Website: apple
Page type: billing-address
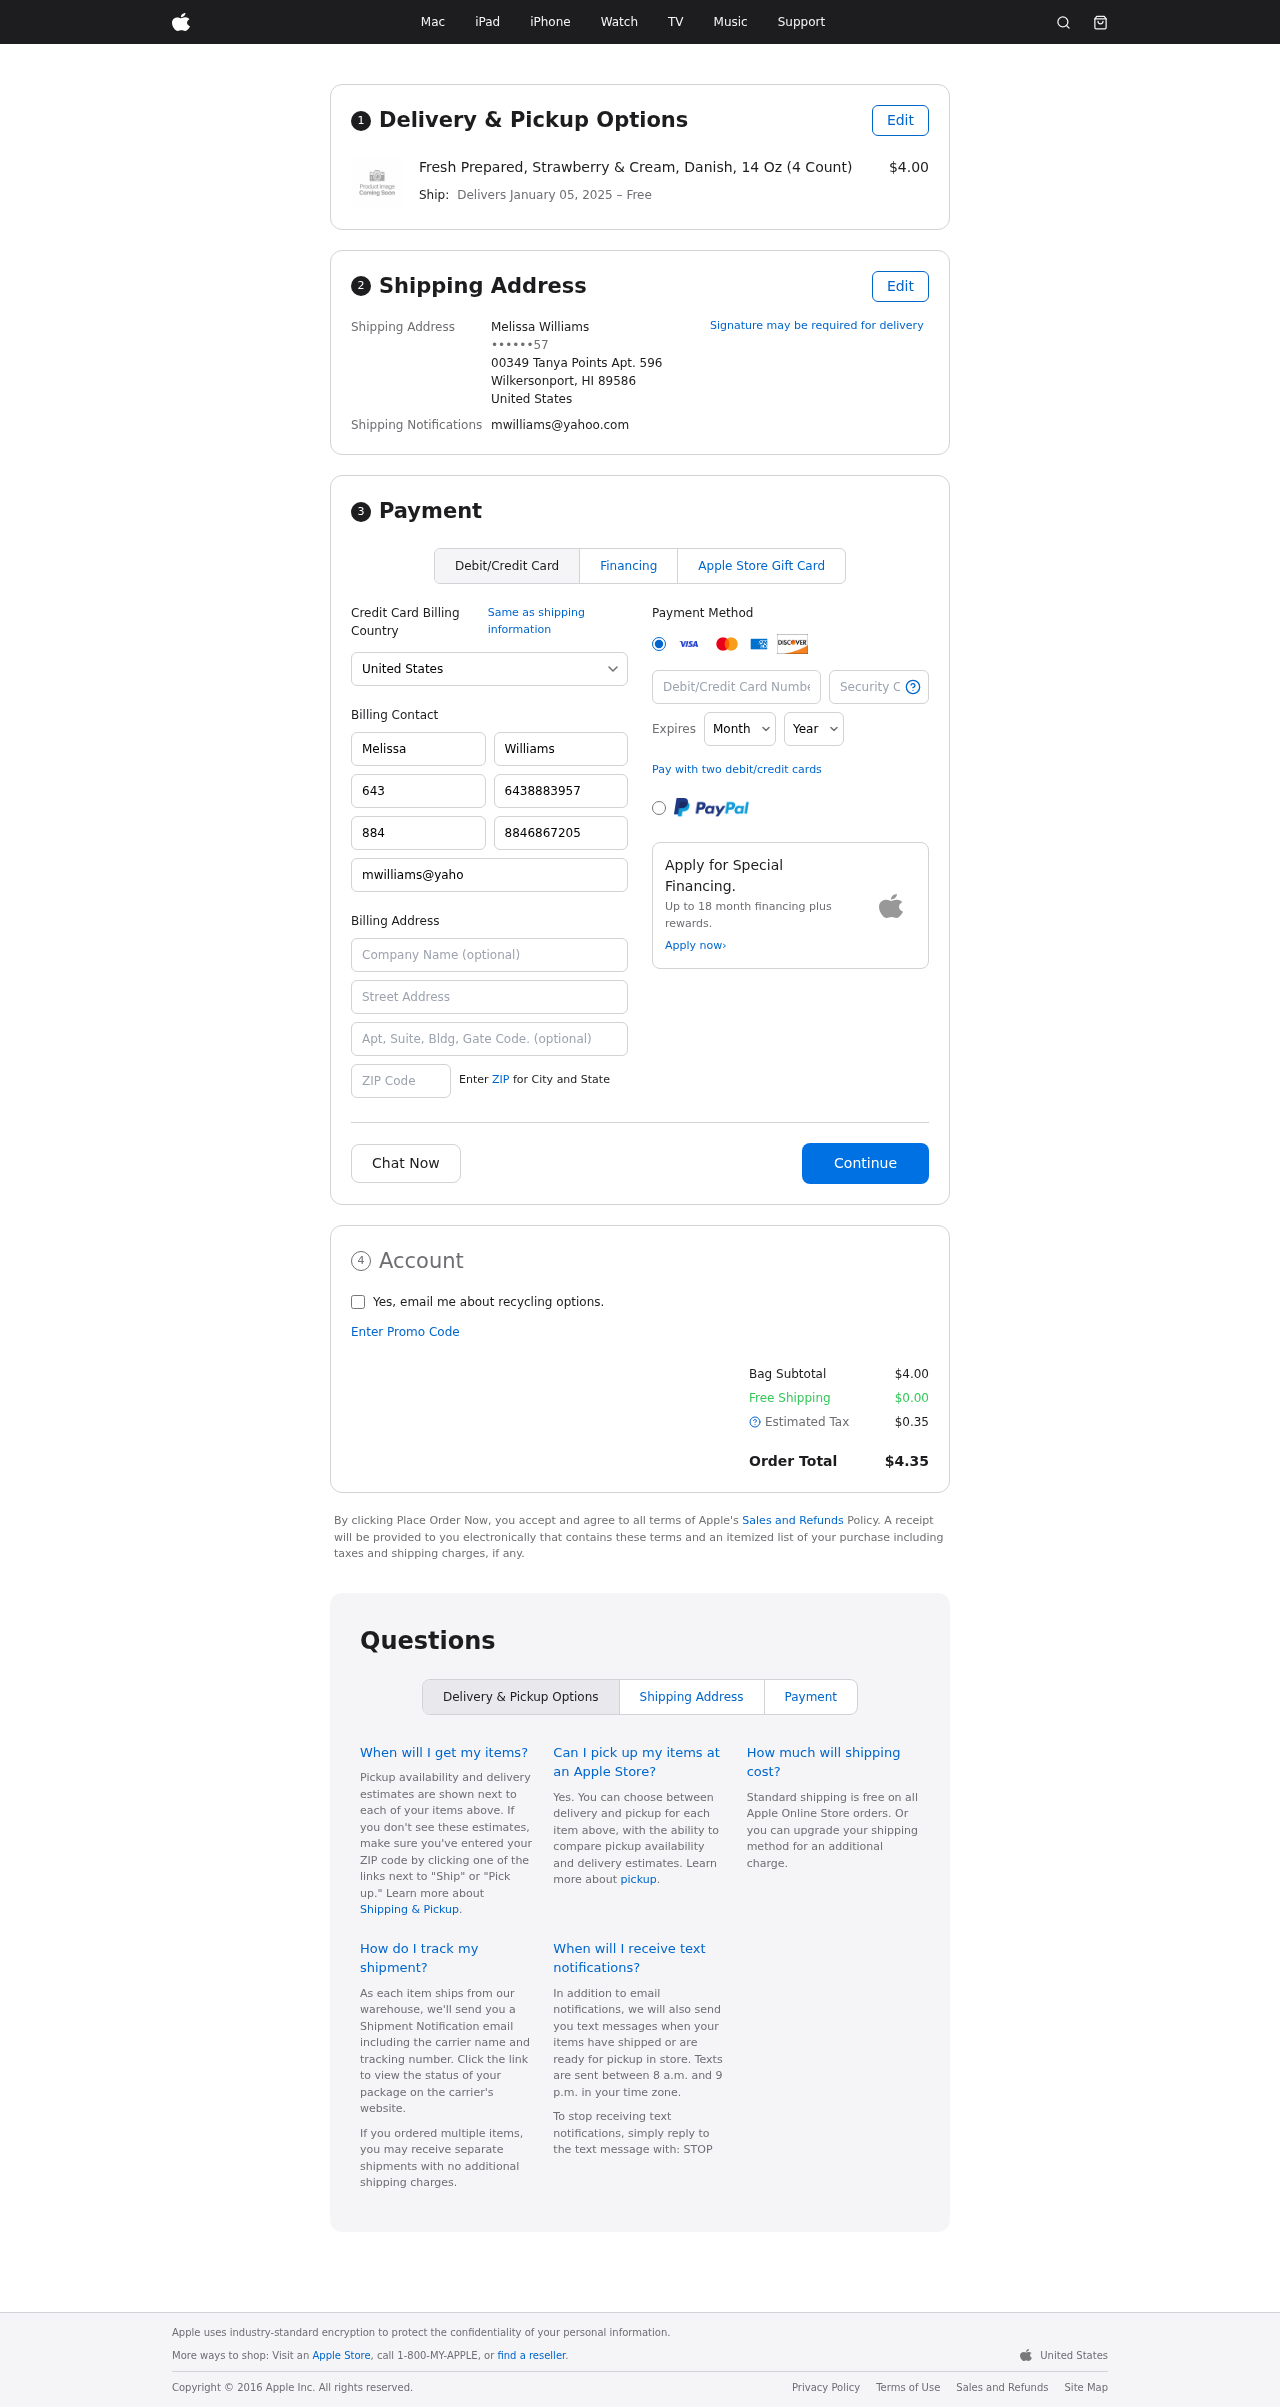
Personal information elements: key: PII_CARD_CVV
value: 2128
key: PII_CARD_EXPIRY_MONTH
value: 12
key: PII_CARD_EXPIRY_YEAR
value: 27
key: PII_CARD_NUMBER
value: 3709 2988 7582 940
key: PII_CITY_STATE_ZIP
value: Wilkersonport, HI 89586
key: PII_COUNTRY
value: United States
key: PII_EMAIL
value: mwilliams@yahoo.com
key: PII_FULLNAME
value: Melissa Williams
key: PII_STREET
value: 00349 Tanya Points Apt. 596
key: PII_PHONE_MASKED
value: ••••••57
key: PII_BILLING_FIRSTNAME
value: Melissa
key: PII_BILLING_LASTNAME
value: Williams
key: PII_BILLING_PHONE_AREA
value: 643
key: PII_BILLING_PHONE
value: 6438883957
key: PII_BILLING_PHONE_ALT_AREA
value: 884
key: PII_BILLING_PHONE_ALT
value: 8846867205
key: PII_BILLING_EMAIL
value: mwilliams@yahoo.com
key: PII_BILLING_STREET
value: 00349 Tanya Points Apt. 596
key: PII_BILLING_STREET2
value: Suite 316
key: PII_BILLING_POSTCODE
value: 89586
Product elements: key: PRODUCT1_NAME
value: Fresh Prepared, Strawberry & Cream, Danish, 14 Oz (4 Count)
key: PRODUCT1_PRICE
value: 4
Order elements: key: ORDER_DELIVERY_DATE
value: January 05, 2025
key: ORDER_SUBTOTAL
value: $4.00
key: ORDER_SHIPPING_COST
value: $0.00
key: ORDER_TAX
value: $0.35
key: ORDER_TOTAL
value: $4.35